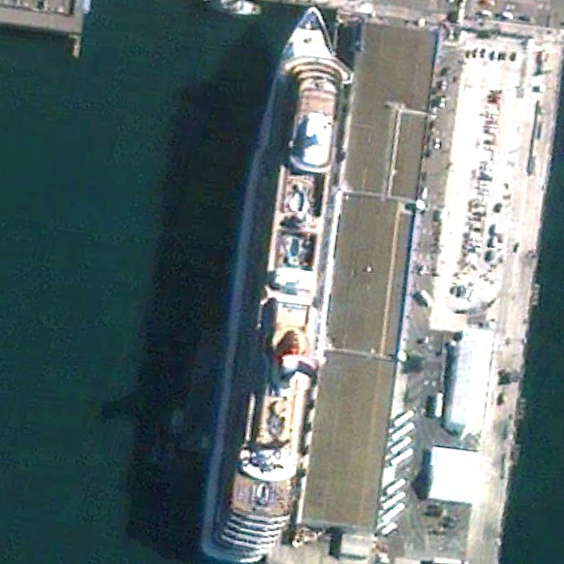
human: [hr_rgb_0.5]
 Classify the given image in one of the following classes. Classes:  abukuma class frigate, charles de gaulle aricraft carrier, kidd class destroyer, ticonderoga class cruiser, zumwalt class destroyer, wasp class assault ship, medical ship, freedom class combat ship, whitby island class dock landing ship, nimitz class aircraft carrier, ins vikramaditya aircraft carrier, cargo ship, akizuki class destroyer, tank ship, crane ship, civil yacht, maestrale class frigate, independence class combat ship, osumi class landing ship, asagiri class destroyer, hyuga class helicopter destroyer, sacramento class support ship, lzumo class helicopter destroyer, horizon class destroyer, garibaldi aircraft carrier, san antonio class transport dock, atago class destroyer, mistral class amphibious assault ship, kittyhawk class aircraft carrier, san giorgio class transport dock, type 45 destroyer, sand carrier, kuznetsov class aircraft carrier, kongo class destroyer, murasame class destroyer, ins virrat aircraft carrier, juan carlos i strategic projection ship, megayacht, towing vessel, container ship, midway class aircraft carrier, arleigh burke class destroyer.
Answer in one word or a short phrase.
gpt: Medical ship